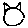
Label: cat